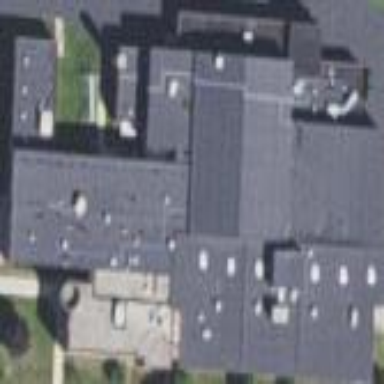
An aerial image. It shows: School building.